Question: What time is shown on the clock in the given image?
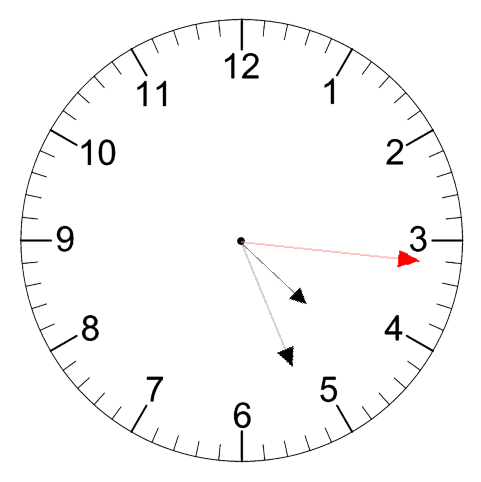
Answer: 04:26:16